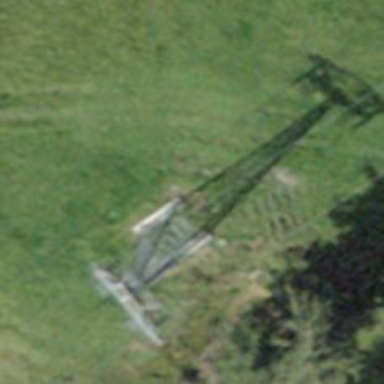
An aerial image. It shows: Pylon used for aerialway.